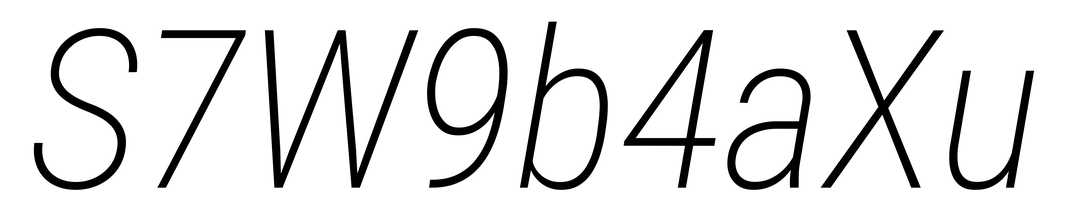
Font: Roboto-Italic_Condensed_ExtraLight_Italic